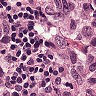
Metastatic tissue present: yes